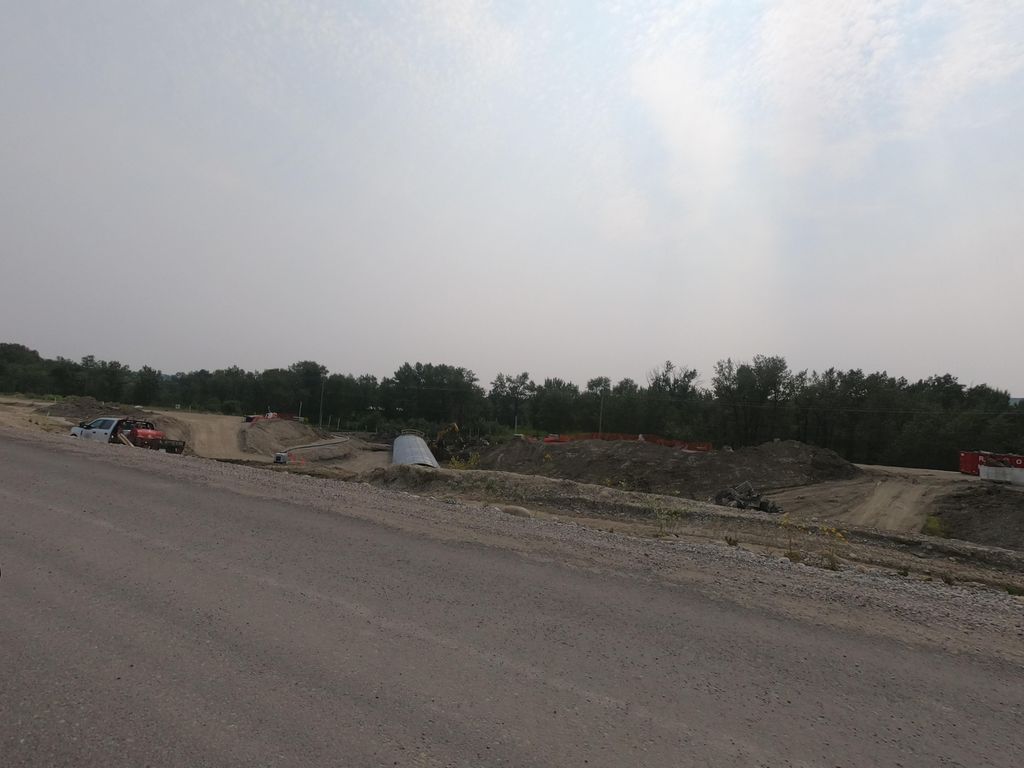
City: calgary